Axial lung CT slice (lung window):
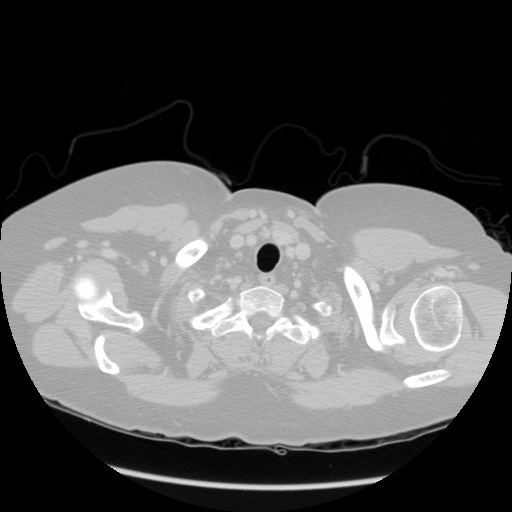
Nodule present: no